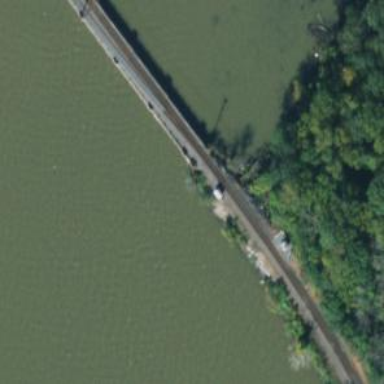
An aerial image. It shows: Bridge over railway line.